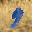
Label: 9